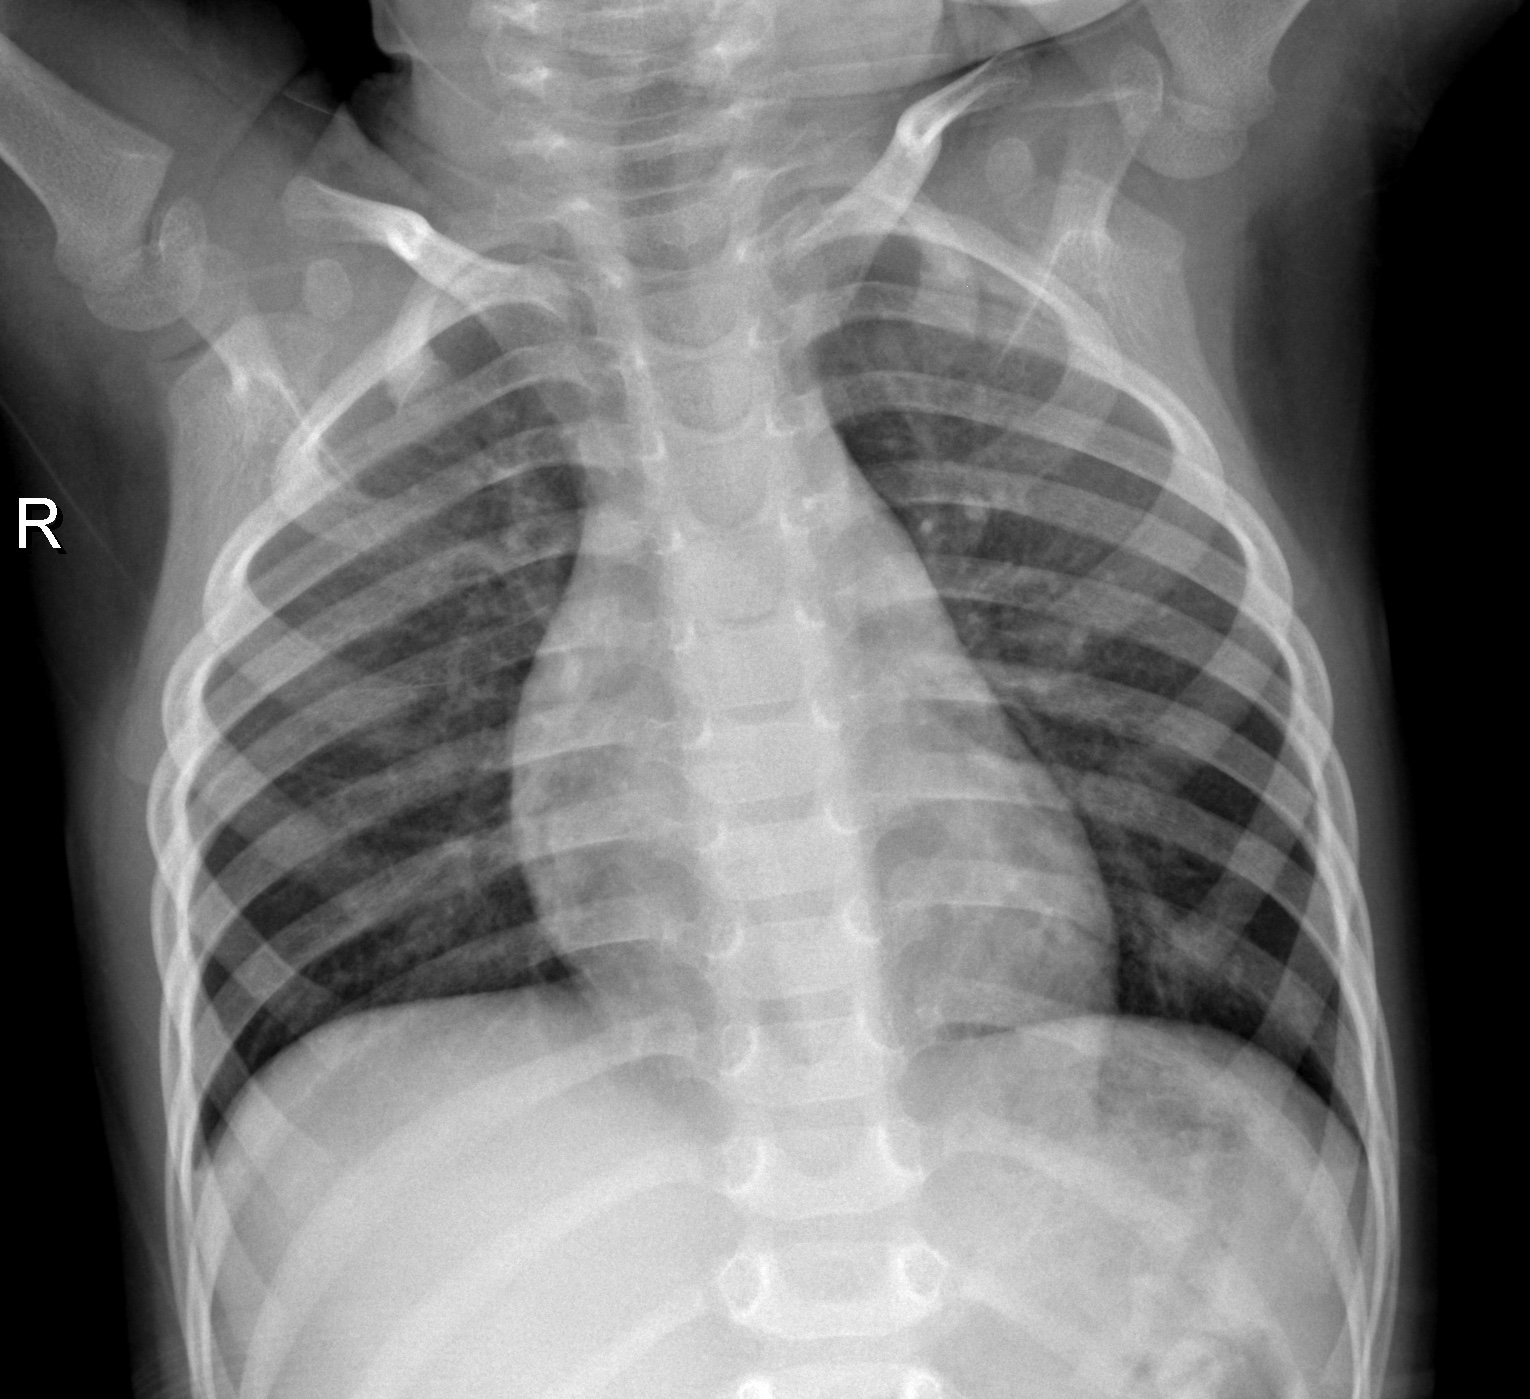
Diagnosis: NORMAL